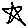
Label: star